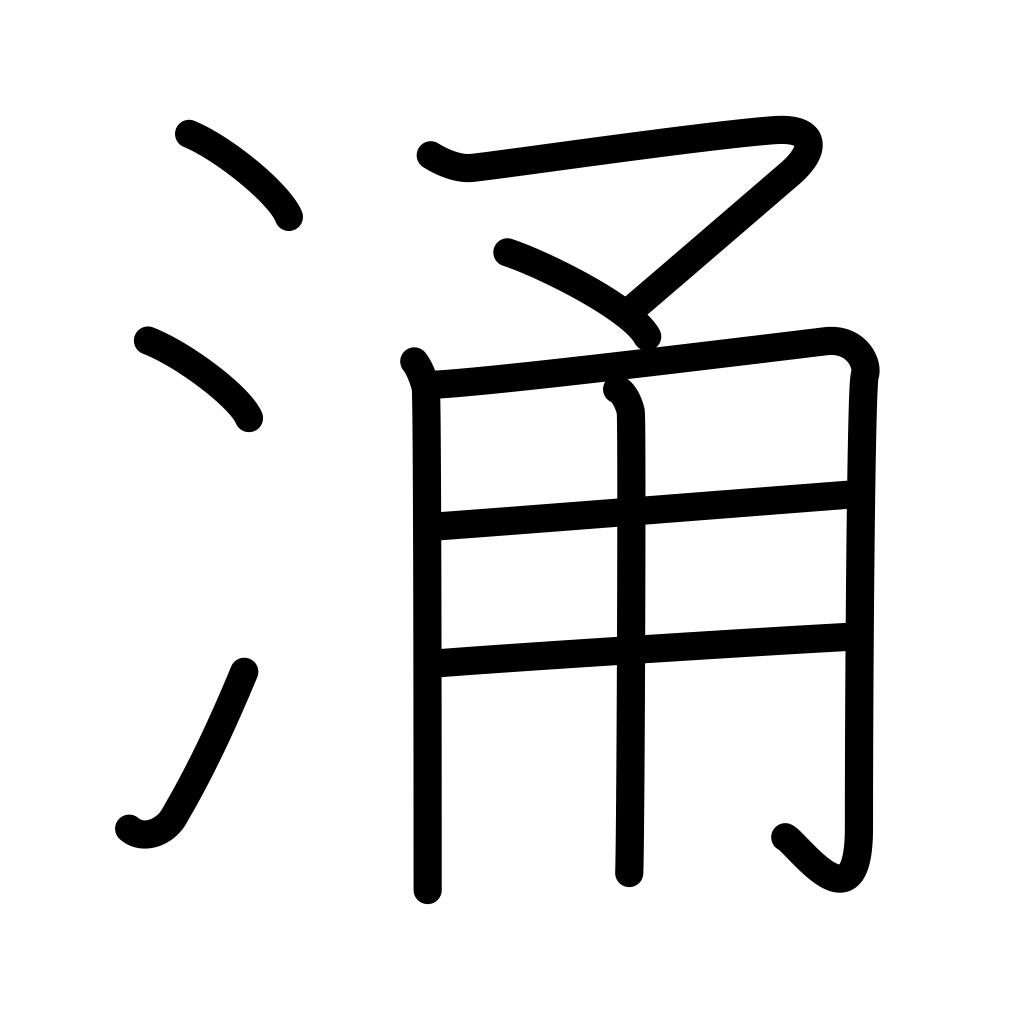
Meaning: boil, ferment, seethe, uproar, breed